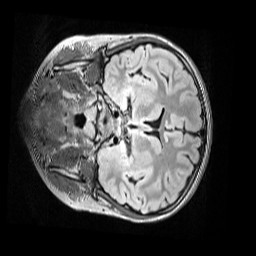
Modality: FLAIR
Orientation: coronal
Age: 11
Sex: female
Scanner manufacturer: siemens
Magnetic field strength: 3 T
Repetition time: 5 s
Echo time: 0.388 s